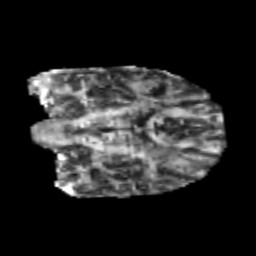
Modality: FA
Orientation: coronal
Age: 24
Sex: male
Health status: healthy
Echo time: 0.074 s